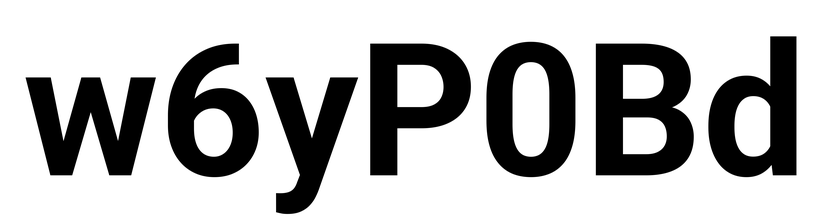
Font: Roboto_Bold